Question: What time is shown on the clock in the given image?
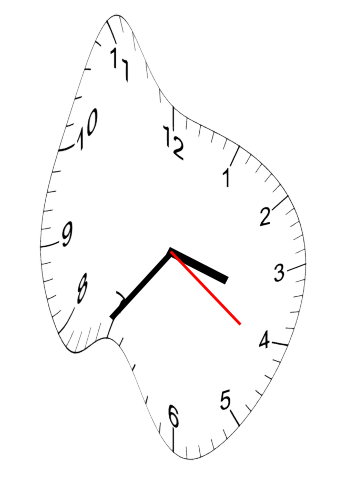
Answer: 03:36:21